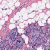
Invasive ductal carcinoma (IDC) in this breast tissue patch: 0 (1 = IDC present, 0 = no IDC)